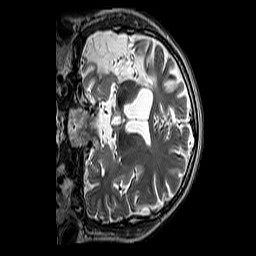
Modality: T2w
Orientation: coronal
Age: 43
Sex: male
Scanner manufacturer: siemens
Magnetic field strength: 3 T
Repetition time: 3.2 s
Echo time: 0.212 s